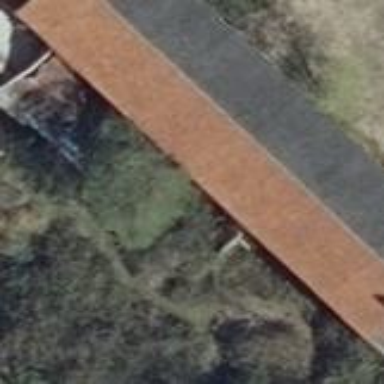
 constructed from mix of stone and brick materials. This historic building exudes traditional charm."